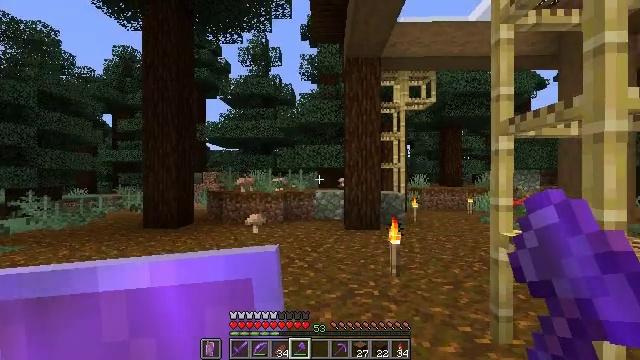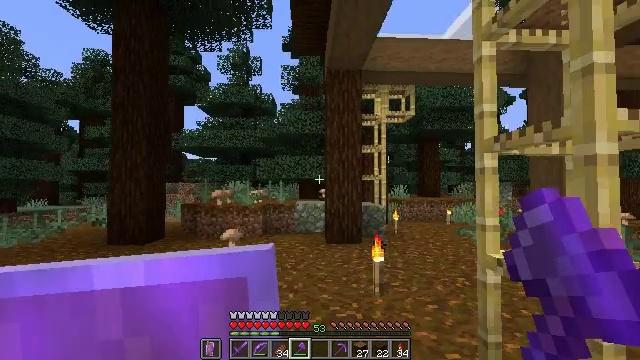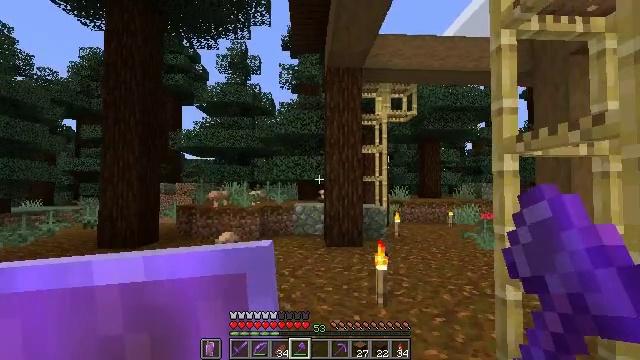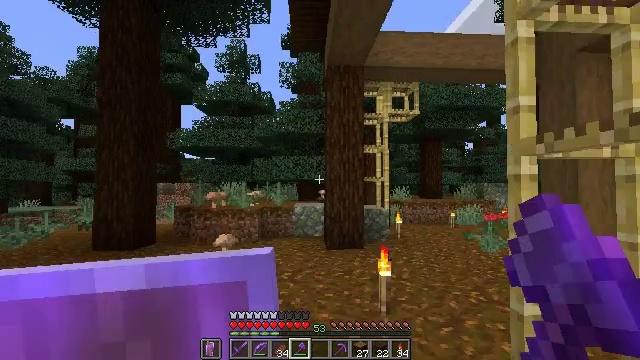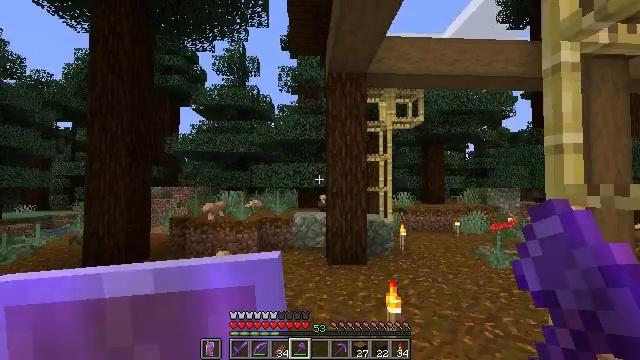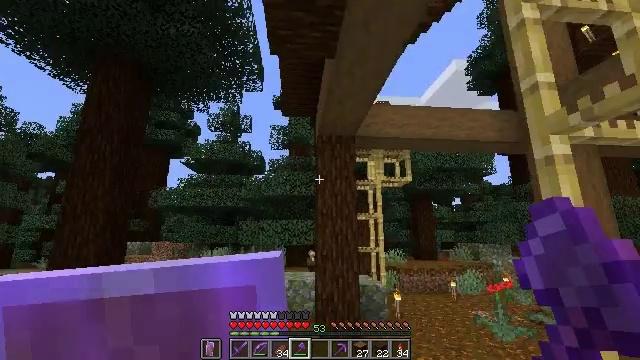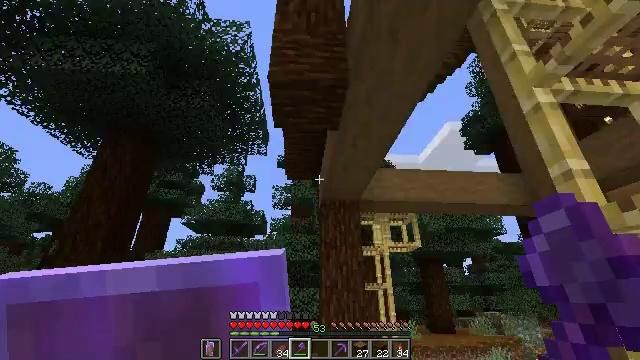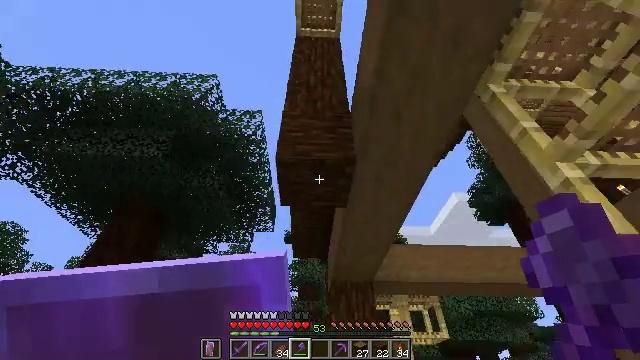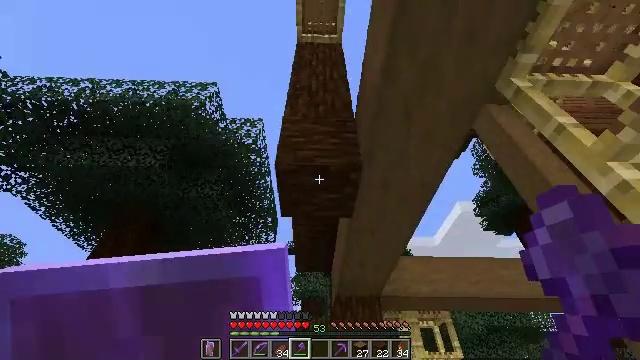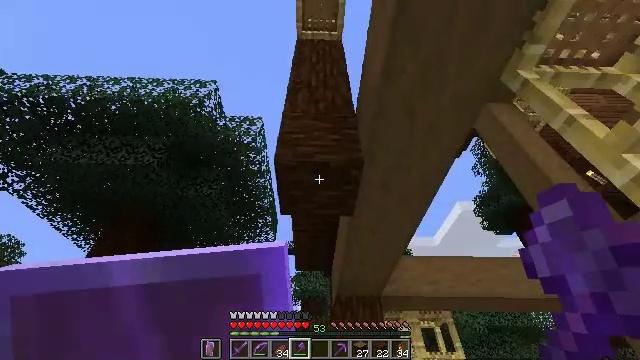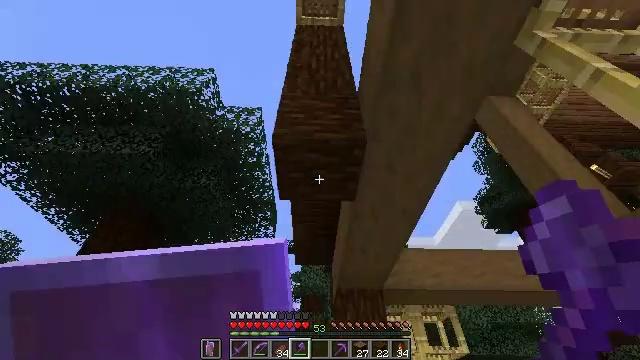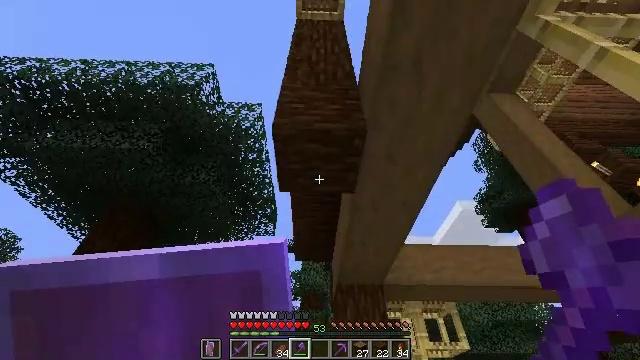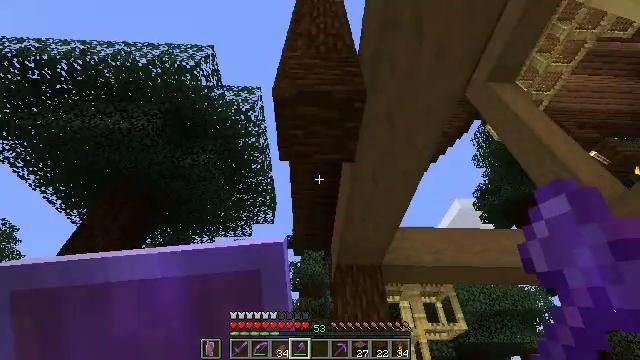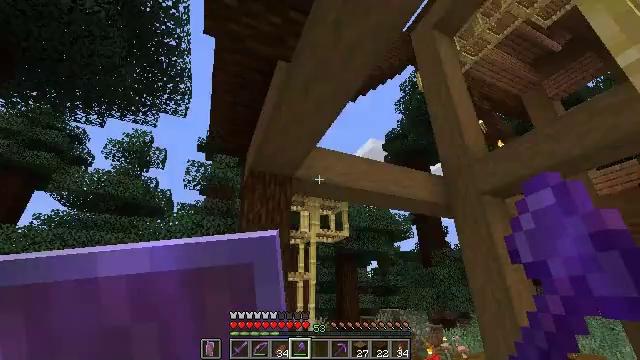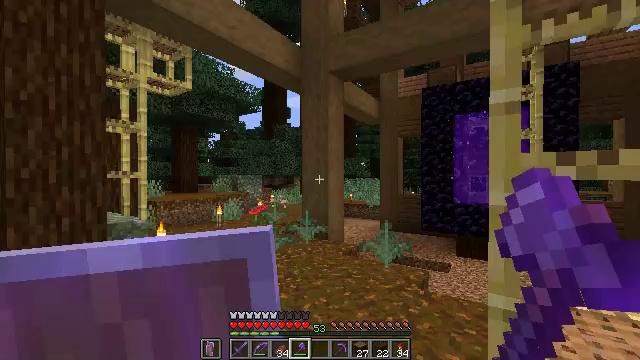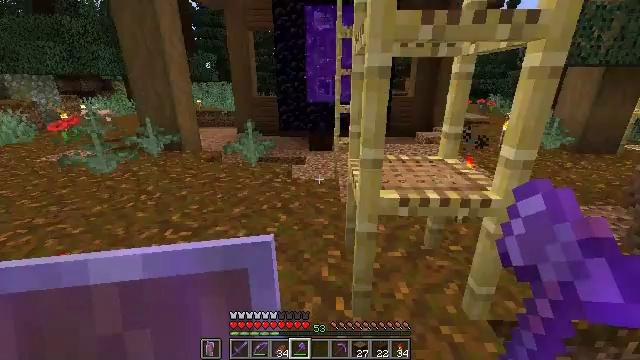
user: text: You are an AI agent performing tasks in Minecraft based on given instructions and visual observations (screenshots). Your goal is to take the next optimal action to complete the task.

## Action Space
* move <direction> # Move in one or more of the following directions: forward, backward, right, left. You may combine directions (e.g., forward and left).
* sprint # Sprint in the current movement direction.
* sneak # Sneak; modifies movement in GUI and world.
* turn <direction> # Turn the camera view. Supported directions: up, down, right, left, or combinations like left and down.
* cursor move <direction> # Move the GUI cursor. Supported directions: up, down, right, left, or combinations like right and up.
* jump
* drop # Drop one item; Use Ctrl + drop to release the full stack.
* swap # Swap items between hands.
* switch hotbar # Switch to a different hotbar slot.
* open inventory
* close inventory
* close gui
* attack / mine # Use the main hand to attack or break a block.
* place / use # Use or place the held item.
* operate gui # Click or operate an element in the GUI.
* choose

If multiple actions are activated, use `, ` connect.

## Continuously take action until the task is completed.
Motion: motion action
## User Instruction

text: Put back the crafting table.
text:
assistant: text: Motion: move forward, turn right and up
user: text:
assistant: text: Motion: move forward
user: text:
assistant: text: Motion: move forward
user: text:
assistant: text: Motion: move forward, jump
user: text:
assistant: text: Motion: move forward, turn right and up, jump
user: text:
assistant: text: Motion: move forward, turn up, jump
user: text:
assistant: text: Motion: move forward, turn left and up, jump
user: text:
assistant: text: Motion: move forward, turn up
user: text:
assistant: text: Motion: move forward
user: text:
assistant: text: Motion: move forward
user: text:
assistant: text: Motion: move forward
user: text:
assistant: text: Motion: move forward
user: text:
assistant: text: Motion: move forward, turn right and down
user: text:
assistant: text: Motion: move forward, turn right and down
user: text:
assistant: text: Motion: move forward, turn right and down
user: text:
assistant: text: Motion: move forward, turn right and down
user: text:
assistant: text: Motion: move forward
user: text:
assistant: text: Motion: move forward
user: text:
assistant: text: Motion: move forward, turn right
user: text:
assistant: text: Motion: move forward, turn right
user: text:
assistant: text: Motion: move forward, turn right and down
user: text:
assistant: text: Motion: move forward, turn right
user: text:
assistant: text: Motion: move forward, turn right and down
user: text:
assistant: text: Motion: move forward, turn right and down
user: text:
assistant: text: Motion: no_op
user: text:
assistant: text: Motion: no_op
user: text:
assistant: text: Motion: move forward
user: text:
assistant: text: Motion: move forward
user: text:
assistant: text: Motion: move forward
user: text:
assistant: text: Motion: move forward